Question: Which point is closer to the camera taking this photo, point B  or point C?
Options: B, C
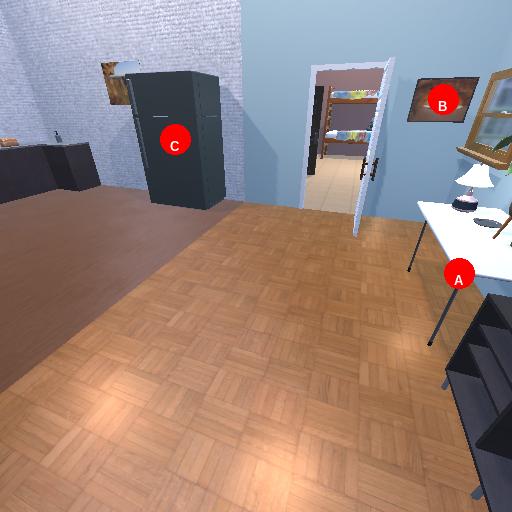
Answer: B